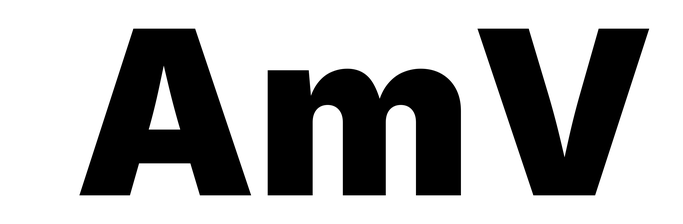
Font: Inter_Black